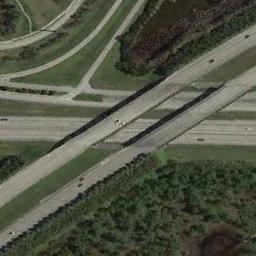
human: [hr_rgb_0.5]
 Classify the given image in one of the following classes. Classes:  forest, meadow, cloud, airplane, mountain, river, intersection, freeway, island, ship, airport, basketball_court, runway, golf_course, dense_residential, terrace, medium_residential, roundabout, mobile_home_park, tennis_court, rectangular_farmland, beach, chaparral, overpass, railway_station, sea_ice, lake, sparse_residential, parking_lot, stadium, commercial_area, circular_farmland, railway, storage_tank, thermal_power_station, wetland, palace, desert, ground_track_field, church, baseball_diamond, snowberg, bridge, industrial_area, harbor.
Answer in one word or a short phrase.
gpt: overpass